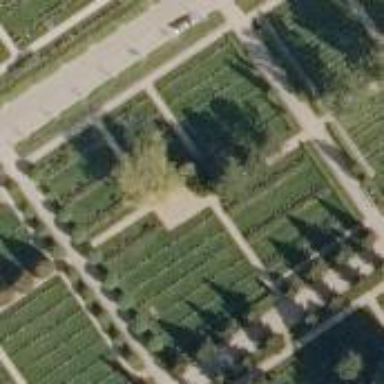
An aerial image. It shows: Sector in the cemetery.